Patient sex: M
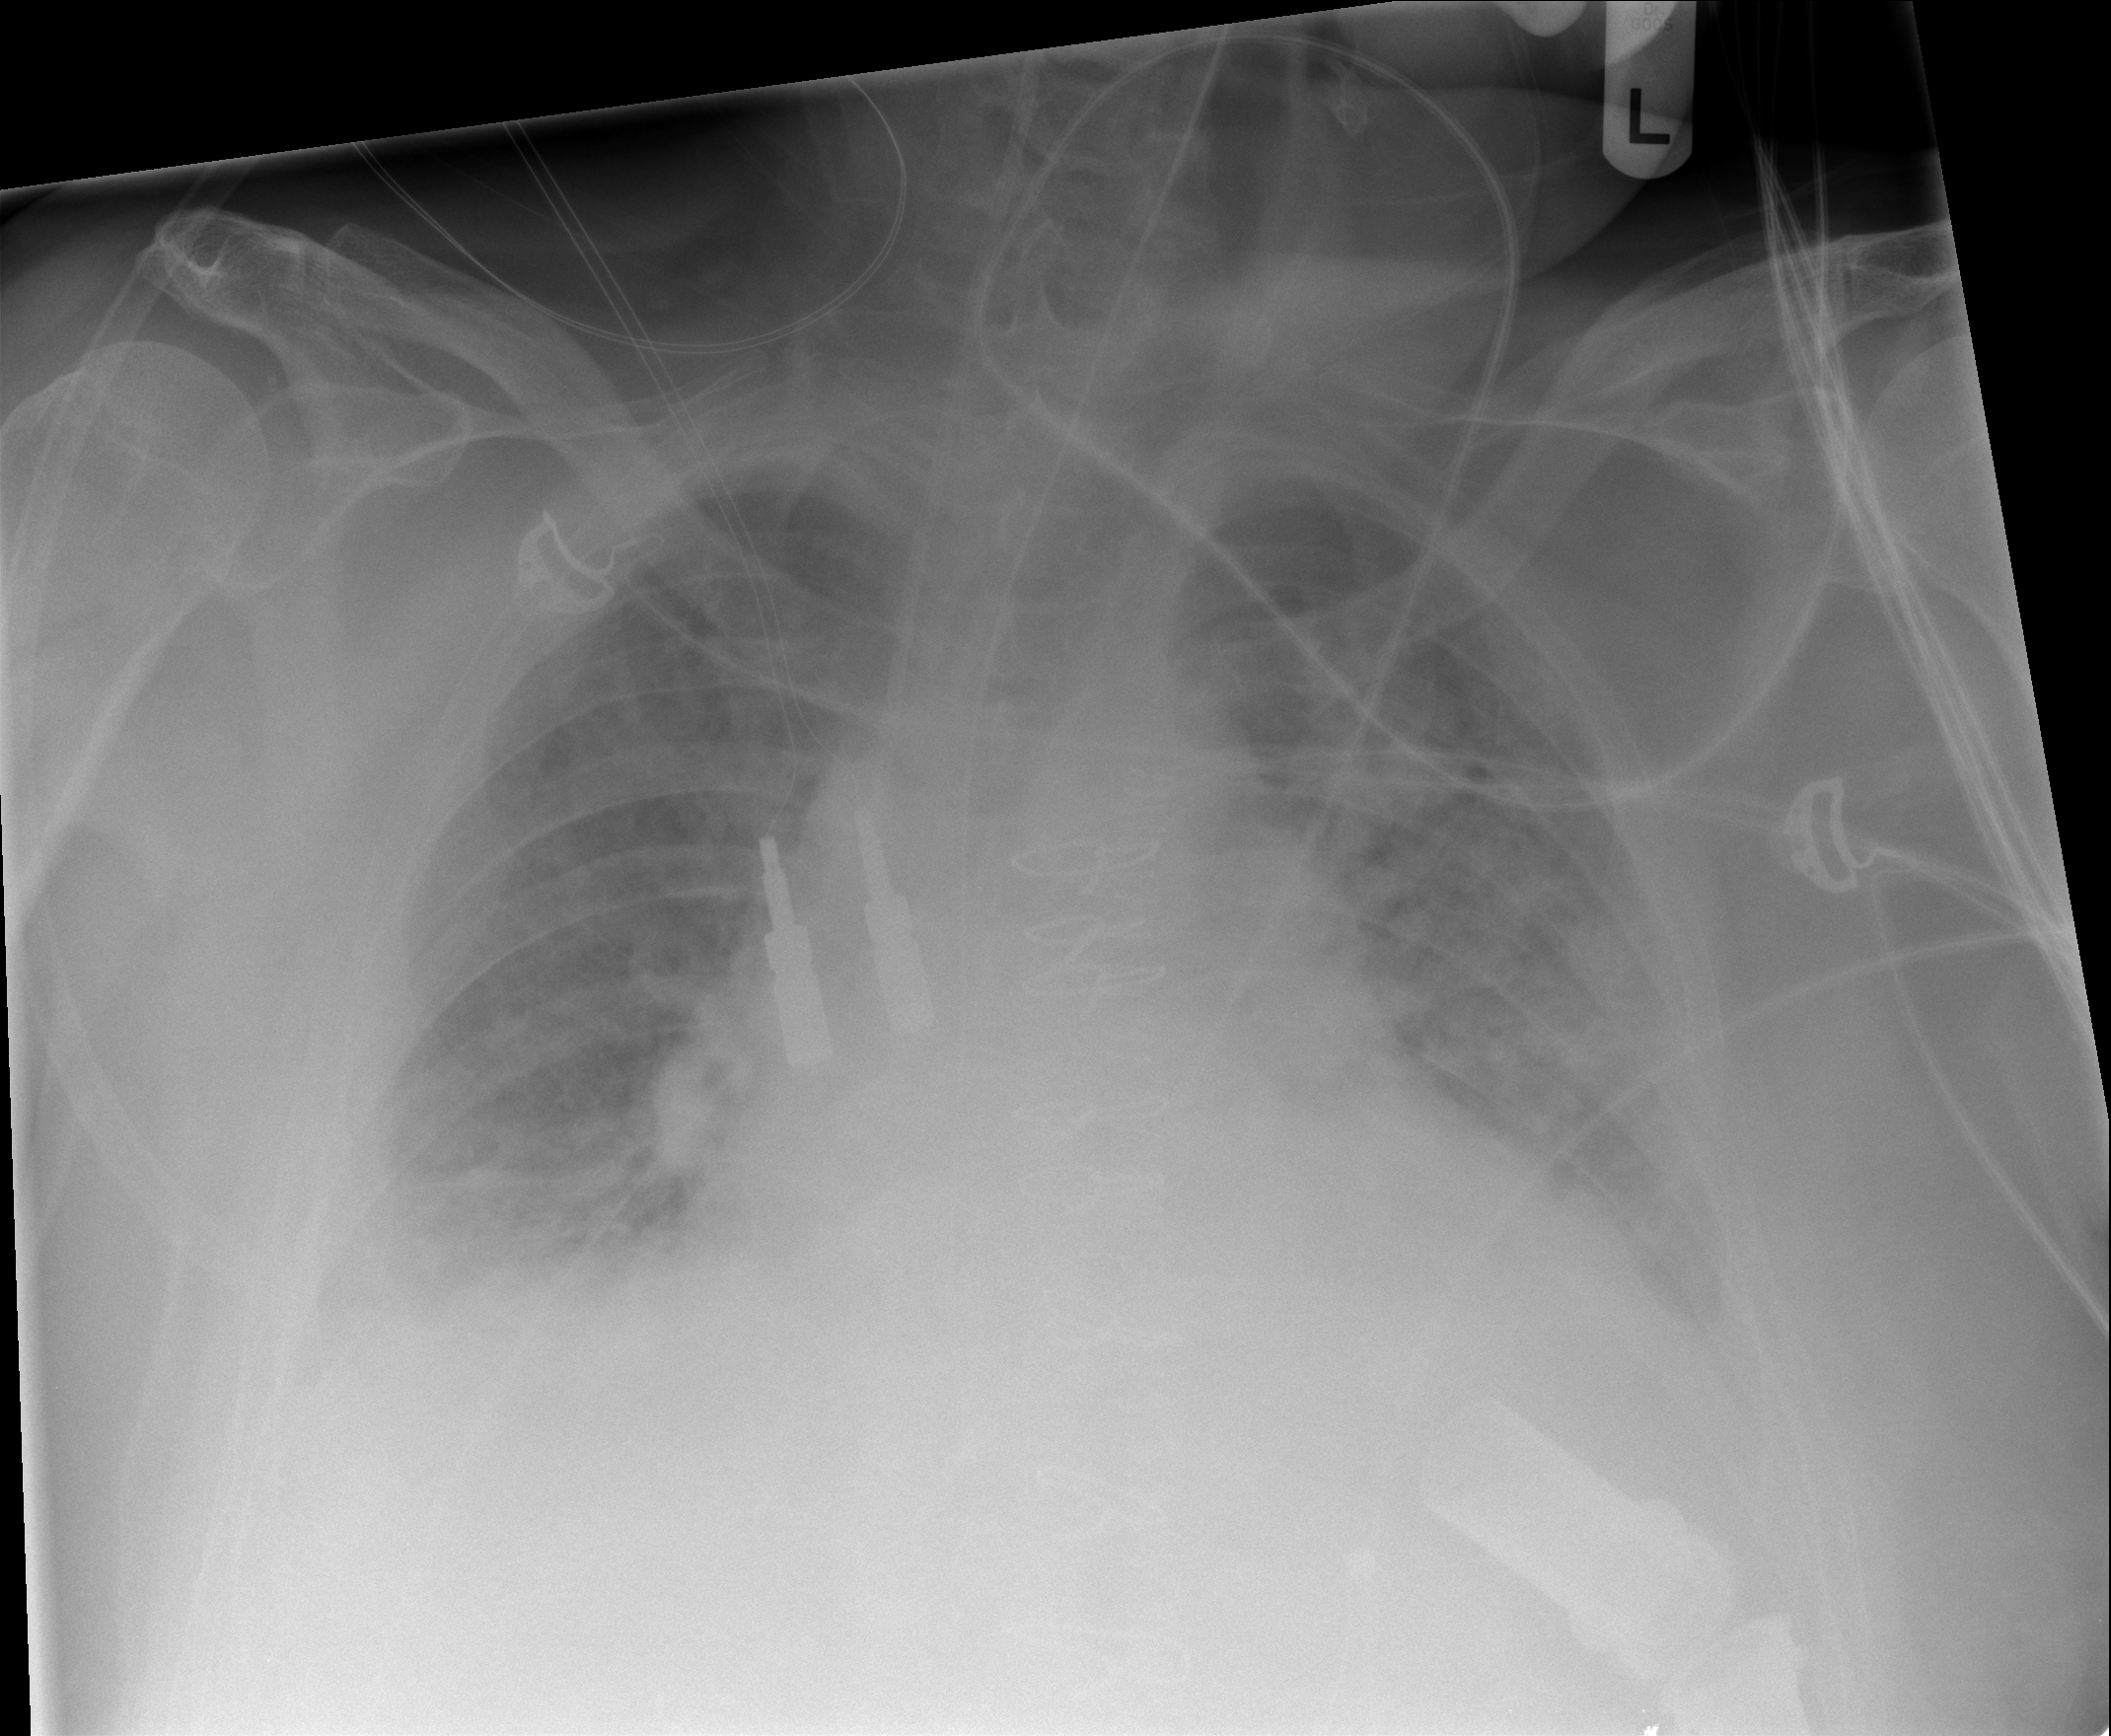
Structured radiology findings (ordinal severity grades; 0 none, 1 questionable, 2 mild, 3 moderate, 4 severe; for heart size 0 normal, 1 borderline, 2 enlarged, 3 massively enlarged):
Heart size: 2
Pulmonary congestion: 3
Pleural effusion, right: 3
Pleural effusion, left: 2
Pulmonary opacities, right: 3
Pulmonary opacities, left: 3
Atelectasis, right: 2
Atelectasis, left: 2